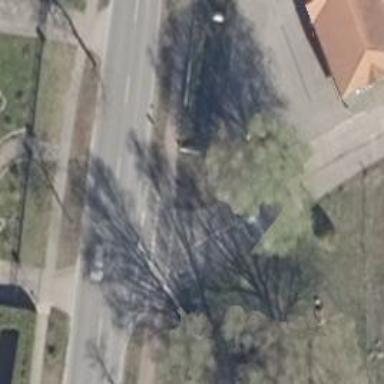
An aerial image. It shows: Stop road.